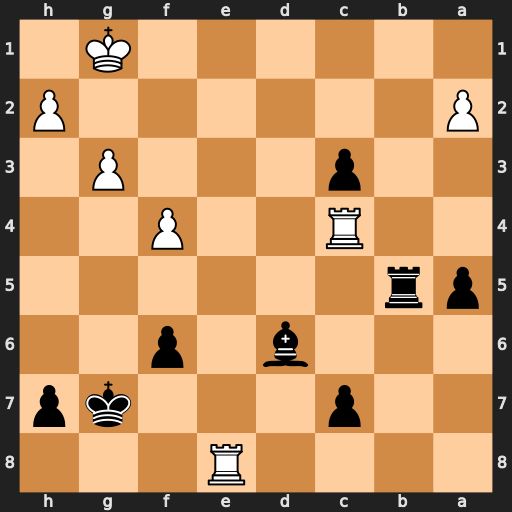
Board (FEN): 4R3/2p3kp/3b1p2/pr6/2R2P2/2p3P1/P6P/6K1
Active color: b
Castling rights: -
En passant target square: -
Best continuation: Rc5 Rxc5 Bxc5+ Kg2 c2